Question: For some reason when I changed the mapping of my jsp in my spring controller to use a path variable none of the javascript or the css files will load. I can't find any other examples on the net of this happening. I'm guessing it's some mapping issue in my web.xml but I don' really know.
Here is my controller code..
'''
@RequestMapping(value = "common/taskSummary/{taskInstanceId}.do", method=RequestMethod.GET)
public ModelAndView taskSummary(
@PathVariable("taskInstanceId") int taskInstanceId) {
// Get user from Spring security
User user = (User) SecurityContextHolder.getContext().getAuthentication().getPrincipal();
ModelAndView modelAndView = new ModelAndView("taskSummary");
modelAndView.addObject("username", user.getUsername());
return modelAndView;
}
'''
Here is my web.xml...
'''
<?xml version="1.0" encoding="UTF-8"?>
<web-app version="3.0" xmlns="http://java.sun.com/xml/ns/javaee" xmlns:xsi="http://www.w3.org/2001/XMLSchema-instance" xsi:schemaLocation="http://java.sun.com/xml/ns/javaee http://java.sun.com/xml/ns/javaee/web-app_3_0.xsd">
<filter>
<filter-name>springSecurityFilterChain</filter-name>
<filter-class>org.springframework.web.filter.DelegatingFilterProxy</filter-class>
</filter>
<filter-mapping>
<filter-name>springSecurityFilterChain</filter-name>
<url-pattern>/*</url-pattern>
</filter-mapping>
<context-param>
<param-name>contextConfigLocation</param-name>
<param-value>/WEB-INF/applicationContext.xml
/WEB-INF/spring-security.xml
</param-value>
</context-param>
<listener>
<listener-class>org.springframework.web.context.ContextLoaderListener</listener-class>
</listener>
<listener>
<listener-class>org.springframework.security.web.session.HttpSessionEventPublisher</listener-class>
</listener>
<resource-ref>
<description>ArcFlashMap DB Connection</description>
<res-ref-name>jdbc/AFM_DB</res-ref-name>
<res-type>javax.sql.DataSource</res-type>
<res-auth>Container</res-auth>
</resource-ref>
<servlet>
<servlet-name>LoadResourcesServlet</servlet-name>
<servlet-class>ie.premiumpower.services.reports.common.LoadResourcesServlet</servlet-class>
<load-on-startup>1</load-on-startup>
</servlet>
<servlet>
<servlet-name>dispatcher</servlet-name>
<servlet-class>org.springframework.web.servlet.DispatcherServlet</servlet-class>
<load-on-startup>2</load-on-startup>
</servlet>
<servlet-mapping>
<servlet-name>dispatcher</servlet-name>
<url-pattern>*.do</url-pattern>
</servlet-mapping>
<servlet-mapping>
<servlet-name>dispatcher</servlet-name>
<url-pattern>*.json</url-pattern>
</servlet-mapping>
<session-config>
<session-timeout>
30
</session-timeout>
</session-config>
'''
And here is the errors I'm getting on firebugs console...

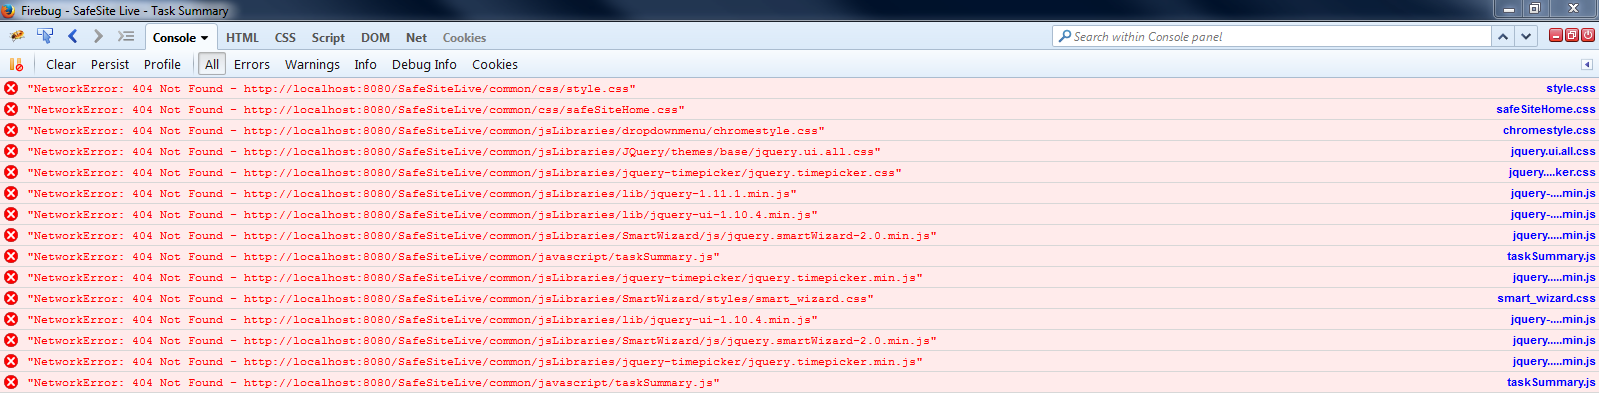
Answer: Figured it out.
I had been mapping my css and js files using href="../css/style.css"
but this needed to be changed to href="../../css/style.css". Adding the extra "../".